Question: I have several nodes in my scene which i can rotate and drag around. I've set up a physicsWorld delegate, added physicsBody with type kinematic to my nodes and check for physicsWorld didBeginContact - up to this point everything is ok, when i move the nodes , the contact begin/end fires.
The way i'm trying to handle this is to set a bool var that change to true once the contact start to prevent further movement, but i'm running into cases (especialy if i drag the node too fast) , that the node gets a little bit inside of the other object.
should i use different approach to this? I don't really want a collision, just the other node to act "solid" and not allow intersection even at higher speed contact.
Some sample images to further clarify the issue:

For simplicity i've added only 2 nodes to demonstrate the issue. First image is initial position, 2nd and 3rd (side view) are after a very fast pan to the right. The contact detection was fired only after nodes were already intersected.
One approach that I tried was grabbing the last position before the contact is triggered and reseting the node position after contact is detected, but the result is very choppy and unstable and for a split second you can sometimes see the objects intersecting anyway before jumping to the last "good" position. I feel there must be some easier way to achieve this, but after spending hours going through available resources i can't figure it out.
further research pointed down the line of sweep testing, technicaly if i can detect possible collision before i move the node, i should be able to restrict the movement to stop before the intersetion occurs
another dead end, as Xcode points out
'''
Error: convexSweep only works with convex shapes
'''
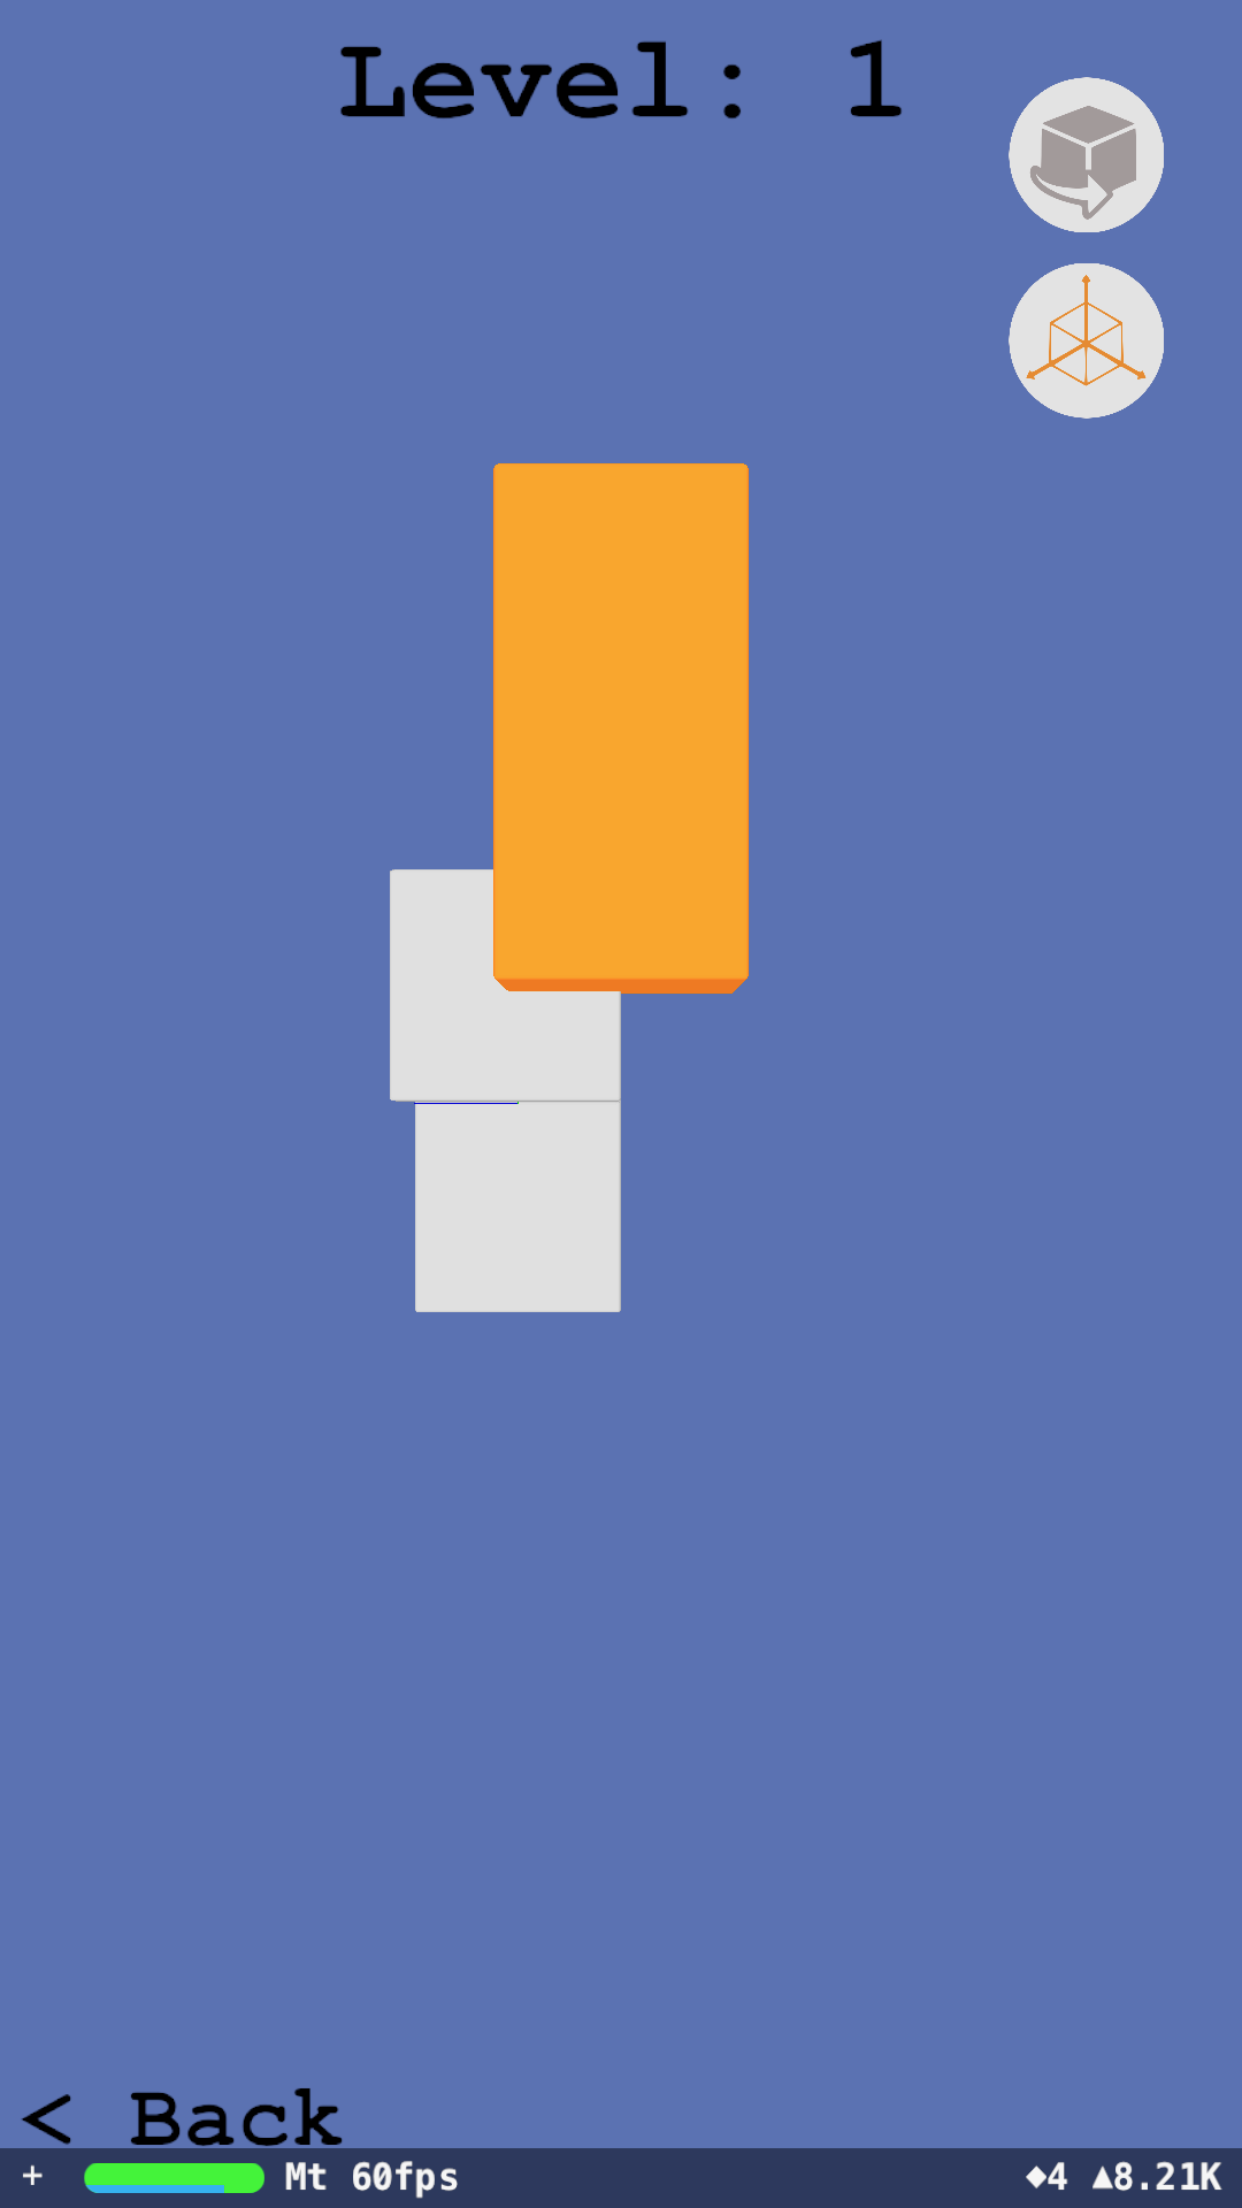
Answer: After a lot of days of headbanging and almost giving up, i re-re-reread the physicsWorld documentation and finally found what i was overlooking all the time - the contactTest method that can be manualy triggered at any time, independent of render loop. I use it in the renderer(_:willRenderScene:atTime:) in order to "fix" the overlap before the scene gets rendered.
My scene is bit more complicated than the example, but with few extra tweeks i almost got it working now. I'm not sure if this is the proper solution and how costy it will become performance wise, but for now i will settle down with this so i can move on with the development.
The relevant code in case somebody runs in similar situation:
'''
func renderer(_ renderer: SCNSceneRenderer, willRenderScene scene: SCNScene, atTime time: TimeInterval) {
// make sure we have active node and pan direction
if(selectedBrickNode != nil && self.panDirection != nil){
// contactTest
let pw = scnScene.physicsWorld
let node = selectedBrickNode.node!
let contacts = pw.contactTest(with: node.physicsBody!, options: nil)
var axisVector:SCNVector3
// specify which axis we want to correct
switch self.panDirection!{
case "right","left": axisVector = SCNVector3Make(1,0,0)
default: axisVector = SCNVector3Make(0,1,0);
}
for contact in contacts {
// round contact normal to get a unit vector
let cn = SCNVector3( round(contact.contactNormal.x),
round(contact.contactNormal.y),
round(contact.contactNormal.z))
// fix only for pan direction axis
if abs(cn.x) == axisVector.x && abs(cn.y)==axisVector.y {
let normal = contact.contactNormal
let transform = SCNMatrix4MakeTranslation( round(normal.x) * -Float(contact.penetrationDistance),
round(normal.y) * -Float(contact.penetrationDistance),
round(normal.z) * -Float(contact.penetrationDistance))
node.transform = SCNMatrix4Mult(node.transform, transform)
// break to prevent repeated contacts
break;
}
}
}
}
'''